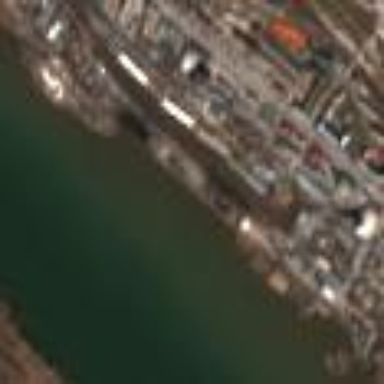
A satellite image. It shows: Harbour area.